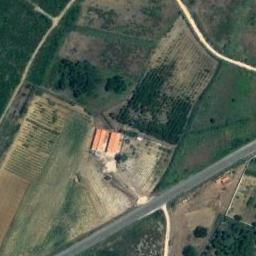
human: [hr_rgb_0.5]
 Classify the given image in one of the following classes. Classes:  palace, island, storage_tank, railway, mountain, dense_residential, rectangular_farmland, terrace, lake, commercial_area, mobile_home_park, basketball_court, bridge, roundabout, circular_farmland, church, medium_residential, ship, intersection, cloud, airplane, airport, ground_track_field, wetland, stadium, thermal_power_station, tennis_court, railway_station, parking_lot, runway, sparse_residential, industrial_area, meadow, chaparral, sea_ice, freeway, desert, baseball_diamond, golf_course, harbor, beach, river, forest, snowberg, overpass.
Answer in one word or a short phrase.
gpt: terrace